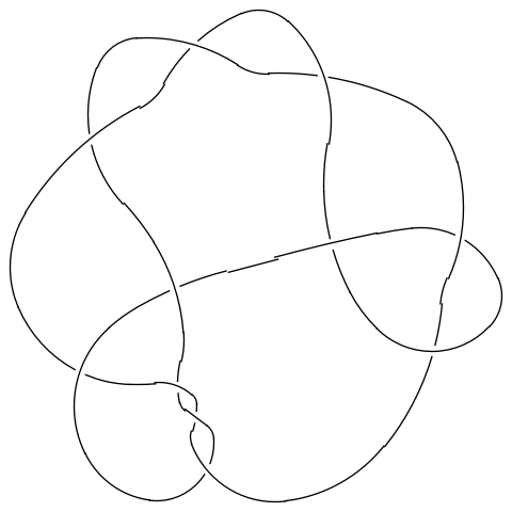
Crossing number: 11